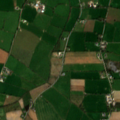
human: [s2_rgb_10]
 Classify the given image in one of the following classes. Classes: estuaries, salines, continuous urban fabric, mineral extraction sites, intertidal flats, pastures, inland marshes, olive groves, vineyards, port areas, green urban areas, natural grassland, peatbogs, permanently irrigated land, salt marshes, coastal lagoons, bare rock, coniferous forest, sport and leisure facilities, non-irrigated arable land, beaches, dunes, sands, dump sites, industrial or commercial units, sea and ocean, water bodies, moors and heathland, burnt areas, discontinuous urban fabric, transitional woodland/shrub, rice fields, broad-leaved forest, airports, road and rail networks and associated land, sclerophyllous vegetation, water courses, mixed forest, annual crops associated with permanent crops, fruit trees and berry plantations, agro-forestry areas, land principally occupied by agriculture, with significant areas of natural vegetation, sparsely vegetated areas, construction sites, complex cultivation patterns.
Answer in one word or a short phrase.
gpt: non-irrigated arable land, pastures